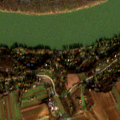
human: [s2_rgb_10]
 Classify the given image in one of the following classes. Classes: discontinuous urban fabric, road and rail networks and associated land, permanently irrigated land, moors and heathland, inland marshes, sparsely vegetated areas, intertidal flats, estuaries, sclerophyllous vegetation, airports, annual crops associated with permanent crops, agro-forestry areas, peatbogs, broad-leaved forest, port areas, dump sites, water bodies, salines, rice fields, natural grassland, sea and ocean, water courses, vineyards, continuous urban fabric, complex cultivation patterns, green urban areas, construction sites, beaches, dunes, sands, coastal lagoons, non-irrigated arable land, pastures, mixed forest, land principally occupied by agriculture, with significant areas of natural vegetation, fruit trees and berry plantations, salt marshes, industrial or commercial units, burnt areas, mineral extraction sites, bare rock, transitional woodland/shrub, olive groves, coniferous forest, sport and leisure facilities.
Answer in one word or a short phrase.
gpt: non-irrigated arable land, complex cultivation patterns, land principally occupied by agriculture, with significant areas of natural vegetation, broad-leaved forest, water courses